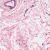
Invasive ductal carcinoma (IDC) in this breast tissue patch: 0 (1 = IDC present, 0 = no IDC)